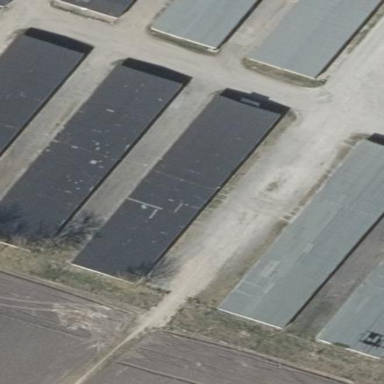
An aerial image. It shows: Group of garages.